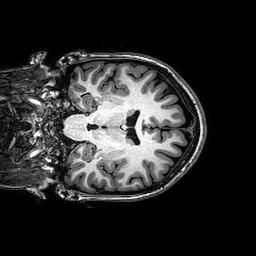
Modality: T1w
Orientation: coronal
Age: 23
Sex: female
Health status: healthy
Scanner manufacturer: philips
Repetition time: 0.008259 s
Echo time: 0.0038 s